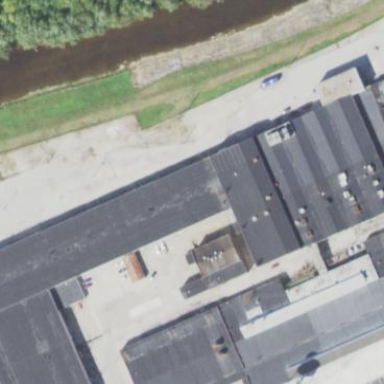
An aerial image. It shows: Warehouse.